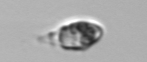
Label: Balanion